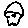
Label: bird